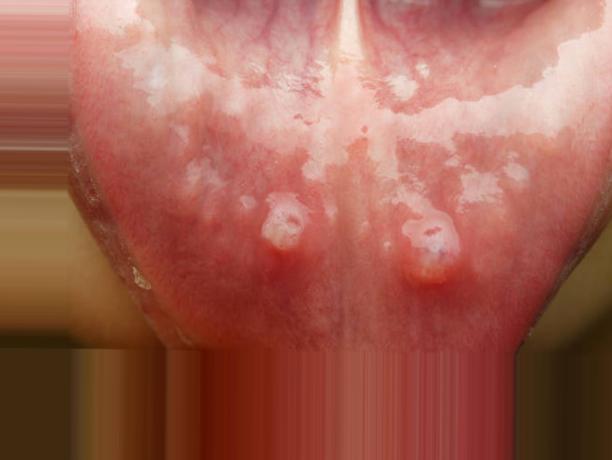
Condition: Mouth Ulcer